Question: I have a program with three pools of structs. For each of them I use a list a of used structs and another one for the unused structs. During the execution the program consumes structs, and returns them back to the pool on demand. Also, there is a garbage collector to clean the "zombie" structs and return them to the pool.
At the beginning of the execution, the virtual memory, as expected, shows around 10GB* of memory allocated, and as the program uses the pool, the RSS memory increases.
Although the used nodes are back in the pool, marked as unused nodes, the RSS memory do not decreases. I expect this, because the OS doesn't know about what I'm doing with the memory, is not able to notice if I'm doing a real use of them or managing a pool.
What I would like to do is to force the unused memory to go back to virtual memory whenever I want, for example, when the RSS memory increases above X GB.
Is there any way to mark, given the memory pointer, a memory area to put it in virtual memory? I know this is the Operating System responsability but maybe there is a way to force it.
Maybe I shouldn't care about this, what do you think?
Thanks in advance.
-
I provide a picture of the pool usage vs the memory usage, for a few files. As you can see, the sudden drops in the pool usage are due to the garbage collector, what I would like to see, is this drop reflected in the memory usage.

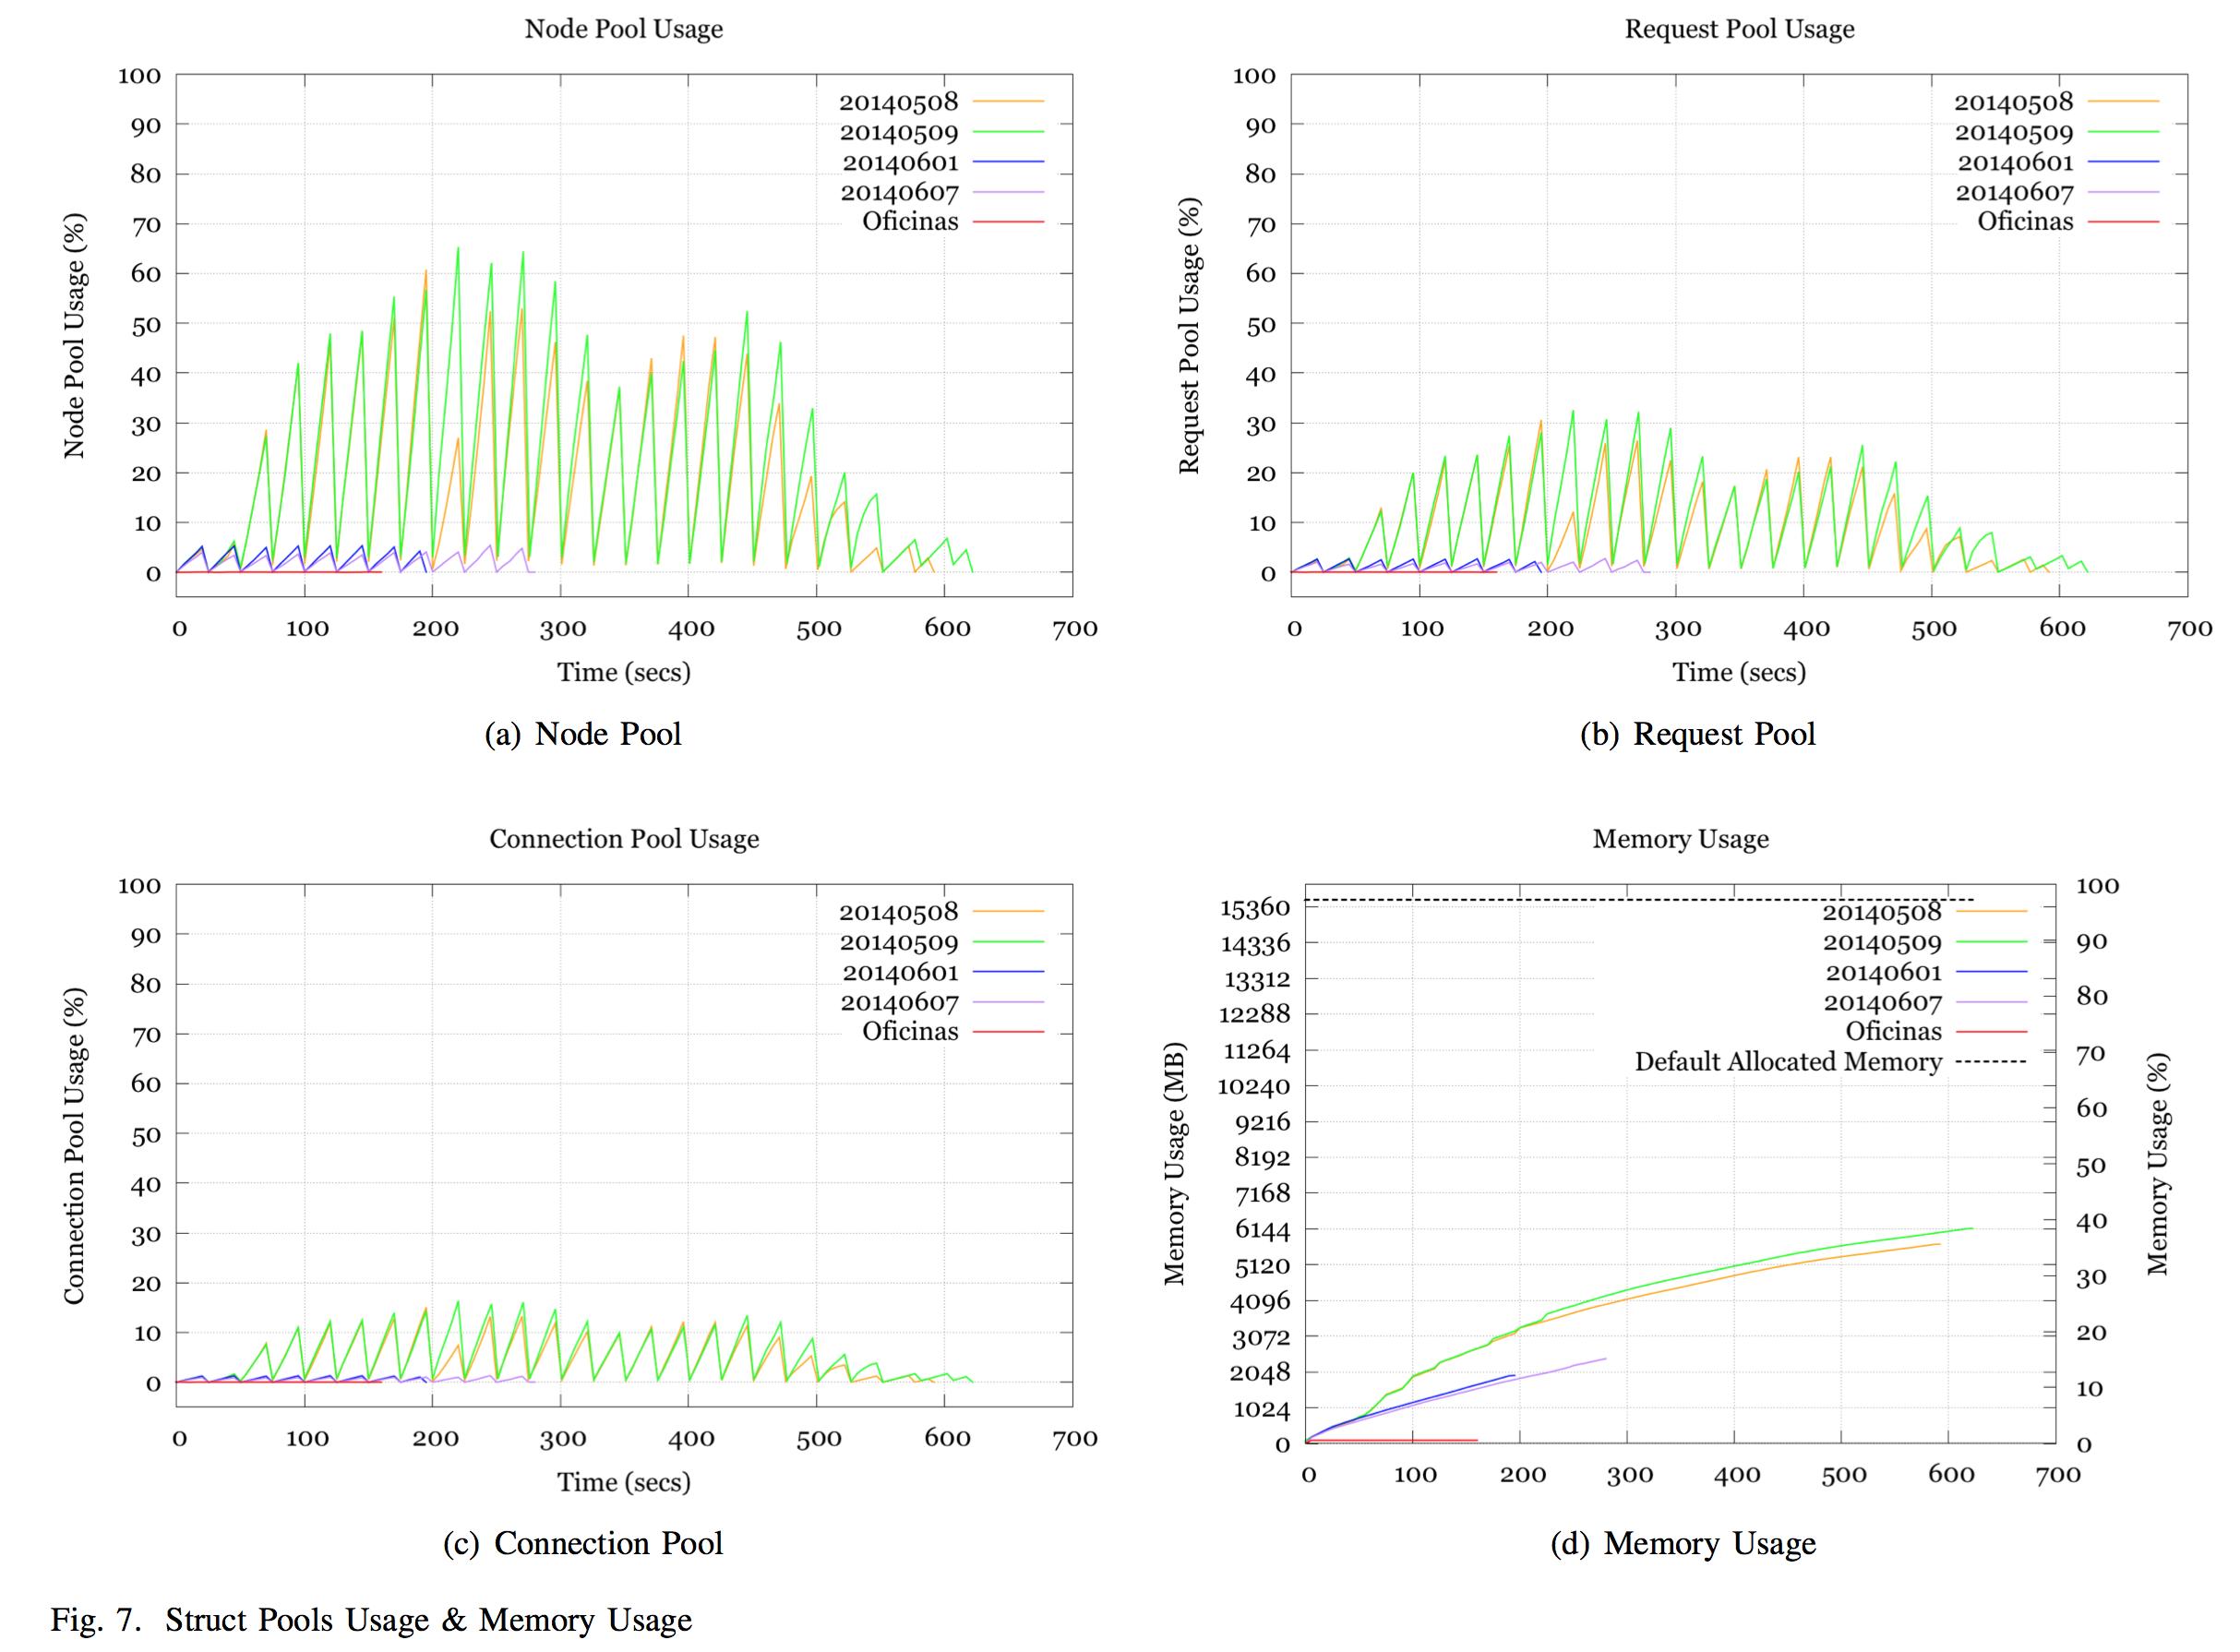
Answer: You can do this as long as you are allocating your memory via mmap and not via malloc. You want to use the <URL> function with the 'POSIX_MADV_DONTNEED' argument.
Just remember to run madvise with 'POSIX_MADV_WILLNEED' before using them again to ensure there is actually memory behind them.
This does not actually guarantee the pages will be swapped out but gives the kernel a strong hint to do so when it has time.